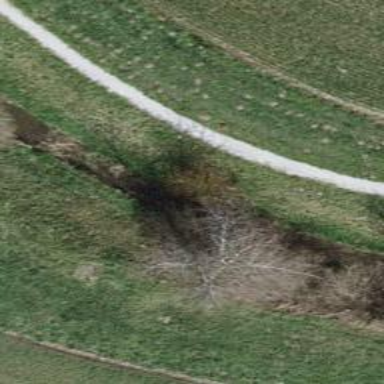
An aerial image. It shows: Ground path.